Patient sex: F
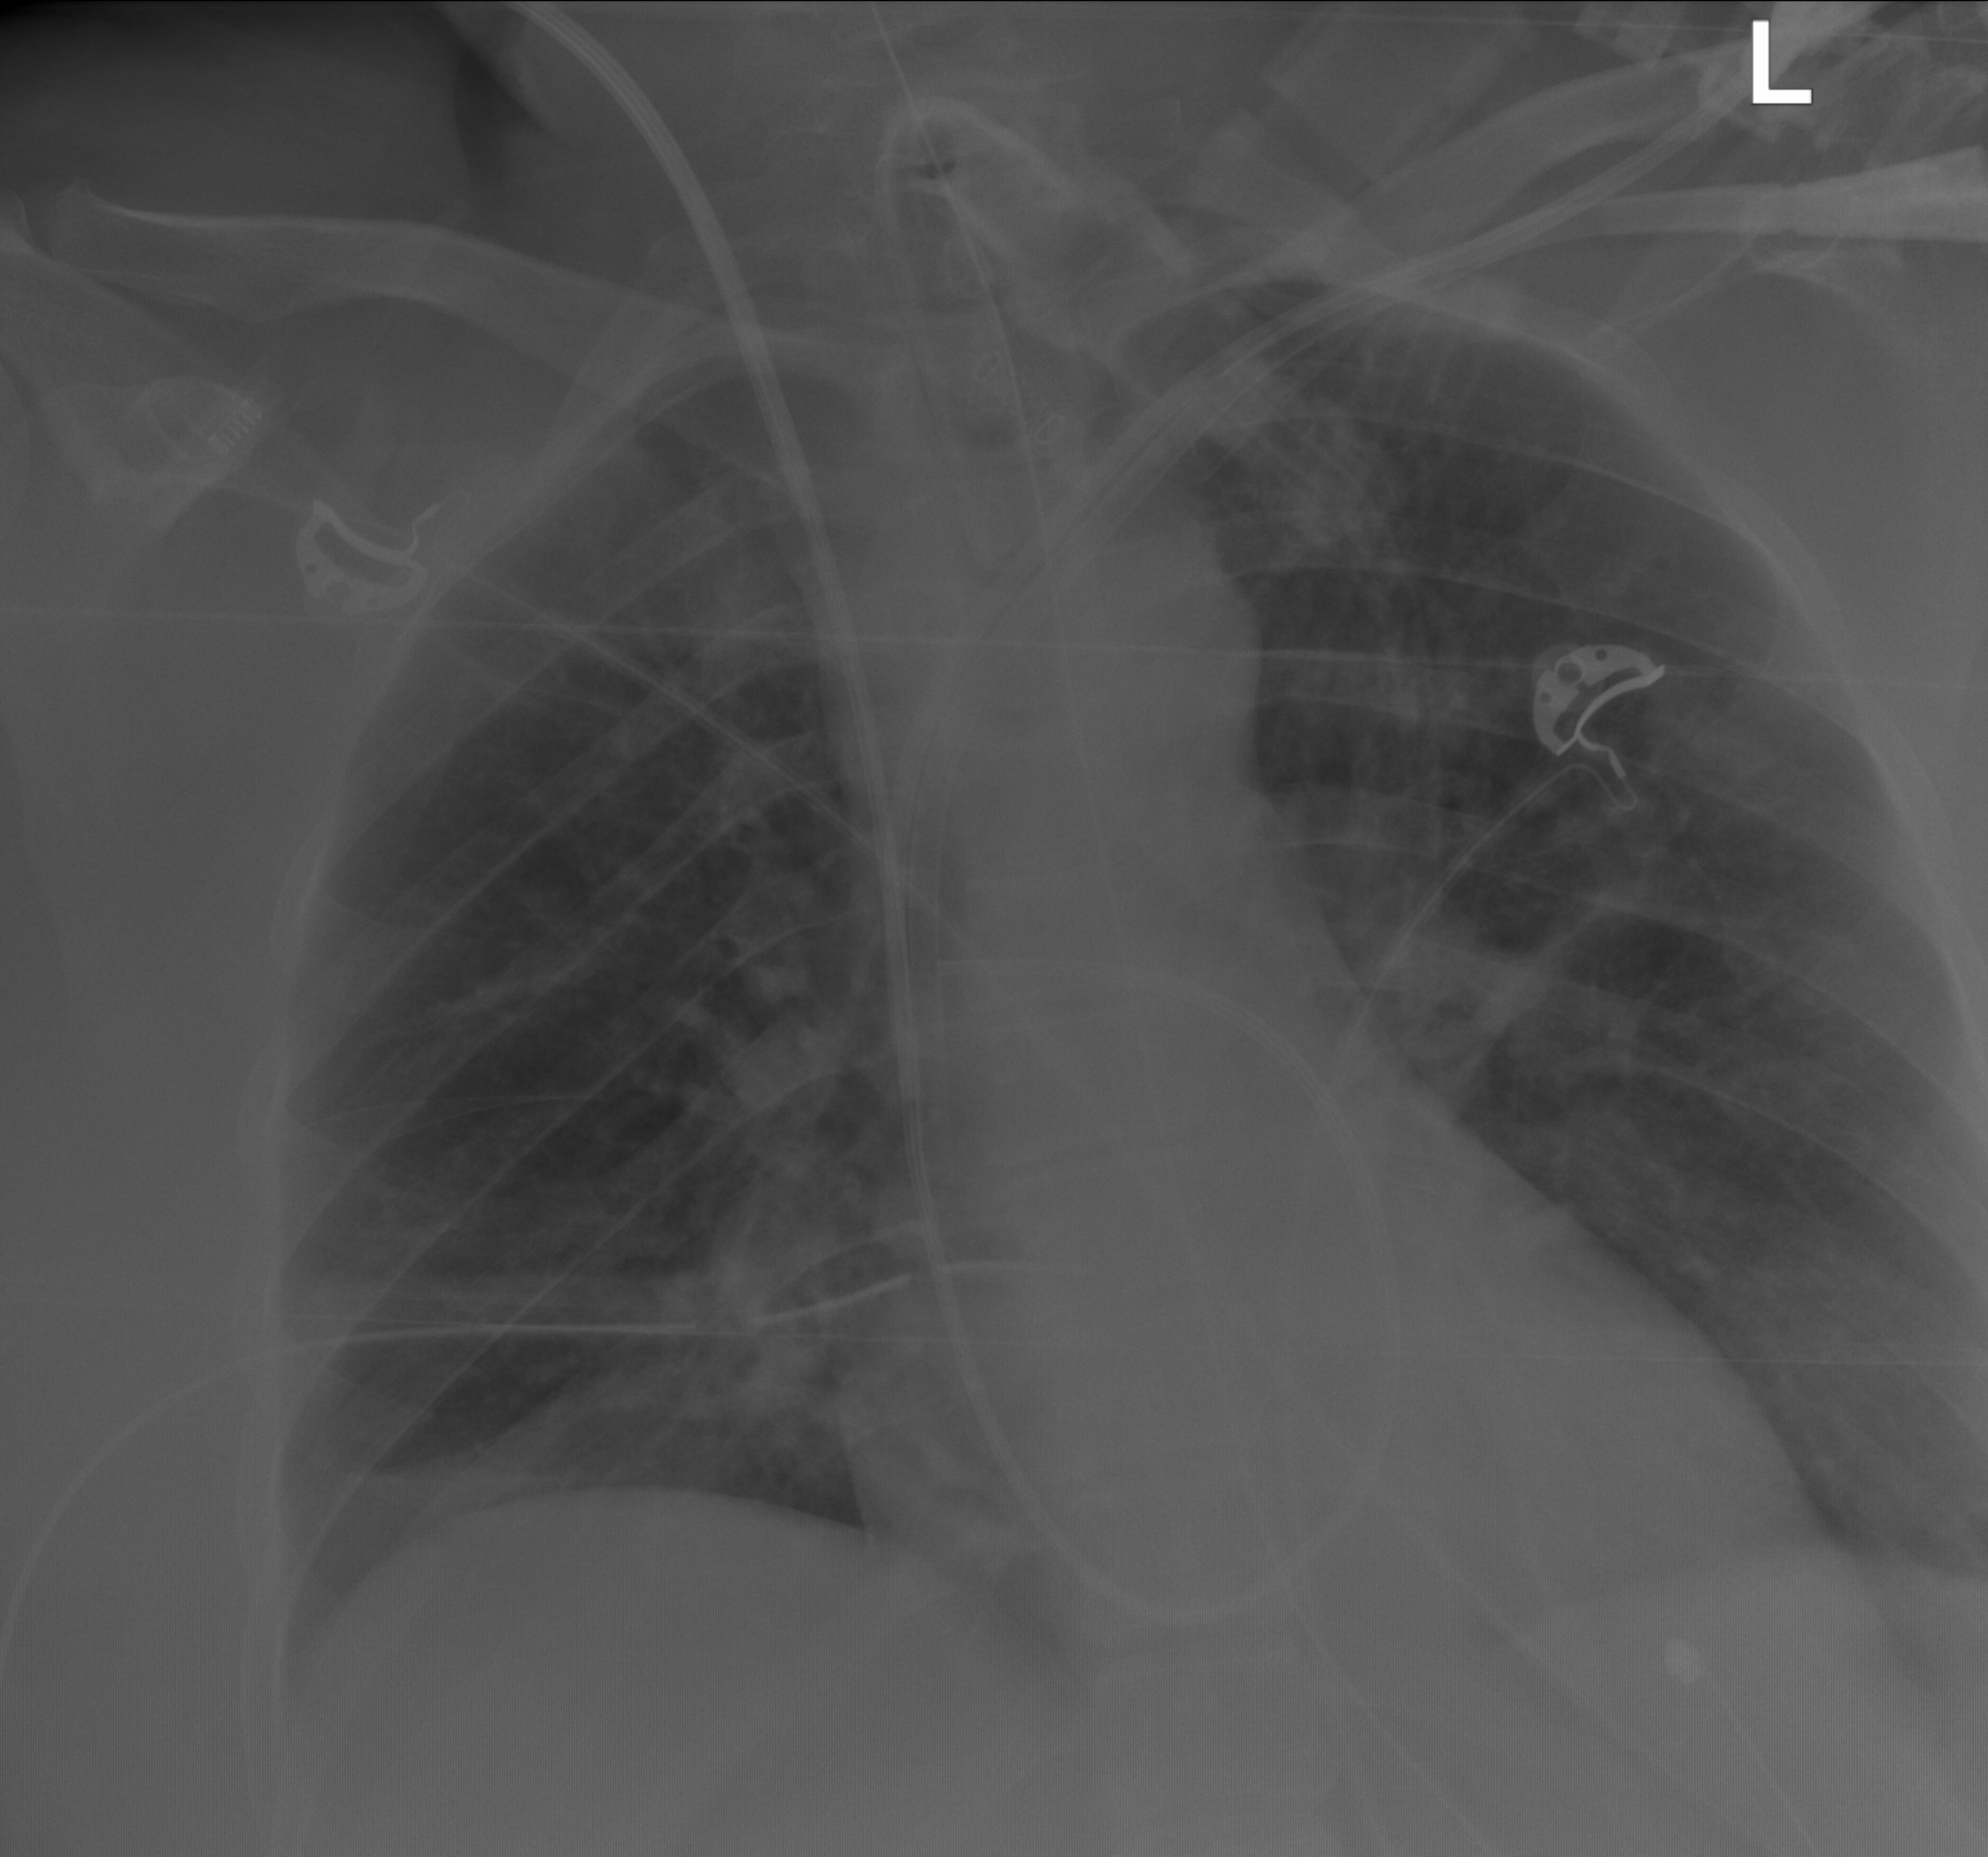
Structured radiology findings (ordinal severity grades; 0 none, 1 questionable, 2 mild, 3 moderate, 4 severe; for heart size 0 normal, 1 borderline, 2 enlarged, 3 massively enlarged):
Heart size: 0
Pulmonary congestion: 0
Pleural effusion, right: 0
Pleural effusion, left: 0
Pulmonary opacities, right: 0
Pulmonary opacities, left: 0
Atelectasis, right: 2
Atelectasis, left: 0